Question: I'm writing a wrapper for the Xero API, using oAuth and two-legged authentication. It is a "private" application, as Xero calls it, which requires a RSA-SHA1 signature. The Coldfusion oAuth wrapper doesn't have a function for encrypting in RSA-SHA1, only HMAC-SHA1. We are on CF9.
Consequently, in the course of running a GET request, I get the following error:
'''
signature_method_rejected
Private applications must use the RSA-SHA1 signature method
'''
So, it looks like the GET call is working, but the issue is with the signature method. I found what I thought looked like the solution someone created, as follows:
'''
<cffunction name="rsa_sha1" returntype="string" access="public" descrition="RSA-SHA1 computation based on supplied private key and supplied base signature string.">
<cfargument name="signKey" type="string" required="true" hint="base64 formatted PKCS8 private key">
<cfargument name="signMessage" type="string" required="true" hint="msg to sign">
<cfargument name="sFormat" type="string" required="false" default="UTF-8">
<cfset var jKey = JavaCast("string", arguments.signKey)>
<cfset var jMsg = JavaCast("string",arguments.signMessage).getBytes(arguments.sFormat)>
<cfset var key = createObject("java", "java.security.PrivateKey")>
<cfset var keySpec = createObject("java","java.security.spec.PKCS8EncodedKeySpec")>
<cfset var keyFactory = createObject("java","java.security.KeyFactory")>
<cfset var b64dec = createObject("java", "sun.misc.BASE64Decoder")>
<cfset var sig = createObject("java", "java.security.Signature")>
<cfset var byteClass = createObject("java", "java.lang.Class")>
<cfset var byteArray = createObject("java","java.lang.reflect.Array")>
<cfset byteClass = byteClass.forName(JavaCast("string","java.lang.Byte"))>
<cfset keyBytes = byteArray.newInstance(byteClass, JavaCast("int","1024"))>
<cfset keyBytes = b64dec.decodeBuffer(jKey)>
<!--- keyBytes = 48-111-<PHONE>-581835-28-<PHONE>-4384-1-43 --->
<cfset sig = sig.getInstance("SHA1withRSA", "SunJSSE")>
<!--- error occurs on the line below --->
<cfset sig.initSign(keyFactory.getInstance("RSA").generatePrivate(keySpec.init(keyBytes)))>
<cfset sig.update(jMsg)>
<cfset signBytes = sig.sign()>
<cfreturn ToBase64(signBytes)>
</cffunction>
'''
It receives the following arguments:
'''
SFORMAT UTF-8
SIGNKEY 0JxxxxxxxxxxxxxxxxxxxP&
SIGNMESSAGE GET&https%3A%2F%2Fapi.xero.com%2Fapi.xro%2F2.0%2FContacts&contactid%3D%26contactnumber%3D%26name%3D7-Eleven%26oauth_consumer_key%3Dxxxxxxxxxxxxxxxx%26oauth_nonce%3Dxxxxxxxxxxxxxxxx%26oauth_signature_method%3DRSA-SHA1%26oauth_timestamp%3D1339055484%26oauth_version%3D1.0
'''
However, this produces the following error:
'''
Could not read BER data.(ASN1Lengths.determineLengthLen: length greater than 0x7FFF,FFFF.)
ColdFusion cannot determine the line of the template that caused this error. This is often caused by an error in the exception handling subsystem.
'''
Can anyone could shed any light on this?

There is a link for uploading the public cert, which I did. THere is also a note saying: "Note, For Private applications, the consumer token and secret are also used as the access token and secret.". So I am assuming I need the "Consumer Secret" value shown there in order to sign the request. That being the case, how do I convert that secret key value to RSA-SH1 format for the signature?
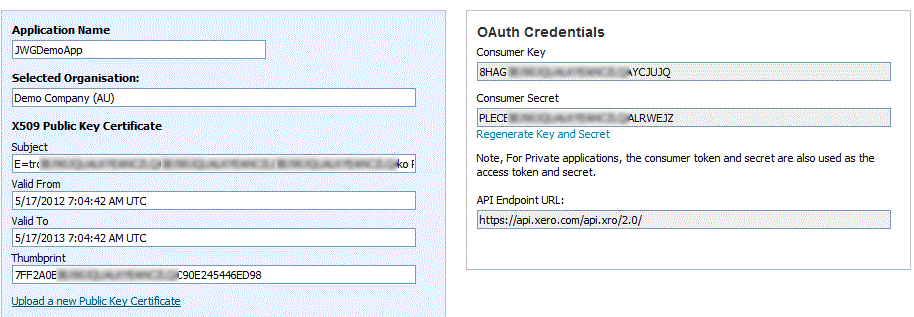
Answer: (Summary from the comments)
According to <URL>. You then upload your certificate to their server, and use the private key to sign all requests using RSA-SHA1. If you followed the instructions in their link your private key will be in 'PEM' format, which is just the key value encoded in base64, enclosed within a BEGIN/END wrapper:
'''
-----BEGIN RSA PRIVATE KEY-----
xxxxxxxxxxxxxxxxxxxxxxxxxxxxxxxxxxxxxxxxxxxxxxxxxxxxxxxxxxxxxxxx
xxxxxxxxxxxxxxxxxxxxxxxxxxxxxxxxxxxxxxxxxxxxxxxxxxxxxxxxxxxxxxxx
....
-----END RSA PRIVATE KEY-----
'''
You need to extract the portion between the wrapper before using the key with 'PKCS8EncodedKeySpec'. There are at least three ways to do that. The simplest option is to use string functions:
'''
// read in the key file and remove the wrapper
pathToKey = "c:/path/to/file/privateKey.pem";
rawKey = FileRead( pathToKey );
rawKey = replace( rawKey, "-----BEGIN RSA PRIVATE KEY-----"& chr(10), "" );
rawKey = replace( rawKey, "-----END RSA PRIVATE KEY-----", "" );
yourMessage = "GET&https%3A%2F%2Fapi.xero.com%2Fapi.xro%2F2.0%2F...";
signature = rsa_sha1( rawKey, yourMessage, "utf-8" );
'''
Another option is to use the BouncyCastle <URL>.
'''
pathToKey = "c:/path/to/file/privateKey.pem";
provider = createObject("java", "org.bouncycastle.jce.provider.BouncyCastleProvider").init();
security = createObject("java", "java.security.Security").addProvider( provider );
fileReader = createObject("java", "java.io.FileReader").init( pathToKey );
keyReader = createObject("java", "org.bouncycastle.openssl.PEMReader").init( fileReader);
privateKey = keyReader.readObject().getPrivate();
rawKey = binaryEncode( privateKey.getEncoded(), "base64" );
yourMessage = "GET&https%3A%2F%2Fapi.xero.com%2Fapi.xro%2F2.0%2FContacts&....";
signature = rsa_sha1( rawKey, yourMessage, "utf-8" );
'''
Yet another option is to <URL>
'''
$ openssl pkcs8 -topk8 -in privateKey.pem -outform DER -nocrypt -out privateKey.pk8
pathToKey = "c:/path/to/file/privateKey.pk8";
bytes = binaryEncode( fileReadBinary(pathToKey), "base64");
yourMessage = "GET&https%3A%2F%2Fapi.xero.com%2Fapi.xro%2F2.0%2F...";
signature = rsa_sha1(rawKey, testMessage, "utf-8");
'''
If you posted your actual private key here (or on another forum), it is compromised. So I would strongly recommend generating new keys.